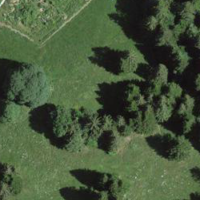
EUNIS habitat code: 43
Species observed at this site:
Cosmos bipinnatus